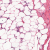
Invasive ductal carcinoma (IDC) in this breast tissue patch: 0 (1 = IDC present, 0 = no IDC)